Question: I am trying to implement a finger detection, which link is given <URL>? Is there a possible workaround? I already included:
'''
#include <cstdint>
#include <stdint.h>
'''
I also tried:
'''
unsigned short depth = (unsigned short) (v[2] * 1000.0f); // hand depth
unsigned short near = (unsigned short) (depth - 100); // near clipping plane
unsigned short far = (unsigned short) (depth + 100); // far clipping plane
'''
but did not work.

Thanks,
ikel
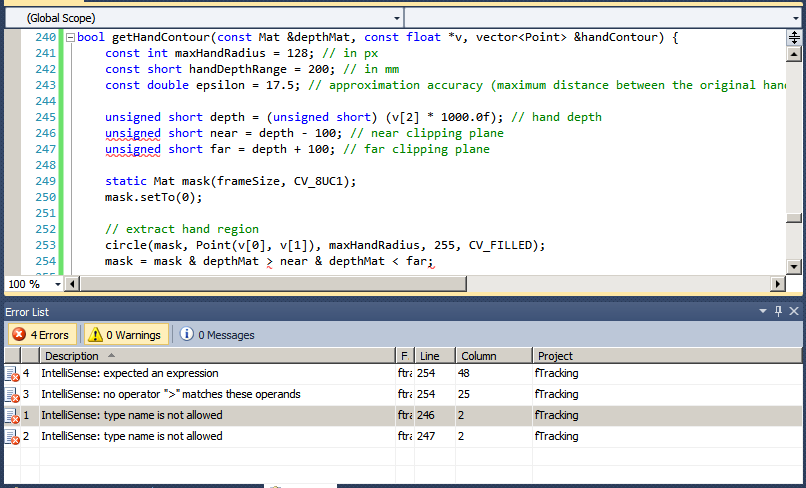
Answer: The reason is that 'near' and 'far' are already '#define'd elsewhere as something else. This is typical if you have already included 'windows.h', which includes 'windef.h' with following macros:
'''
#define far
#define near
#if (!defined(_MAC)) && ((_MSC_VER >= 800) || defined(_STDCALL_SUPPORTED))
#define pascal __stdcall
#else
#define pascal
#endif
'''
Try changing names into something like 'plane_near' and 'plane_far' and it will work.